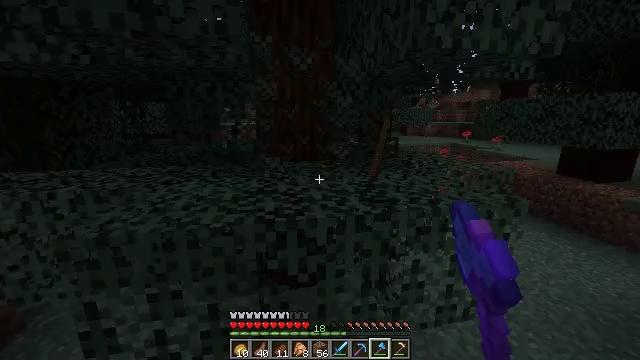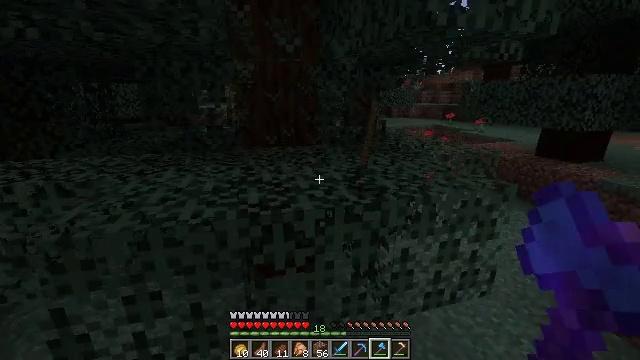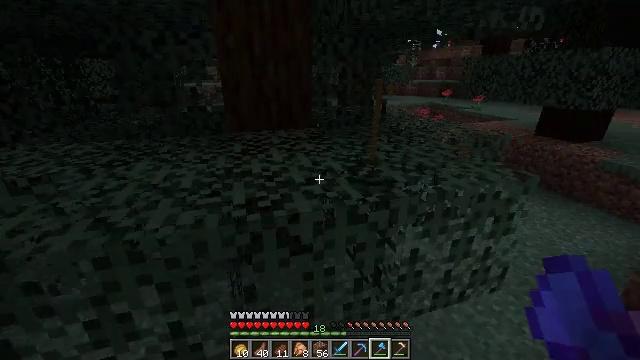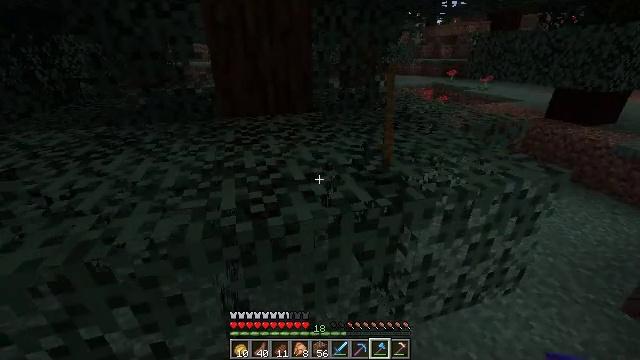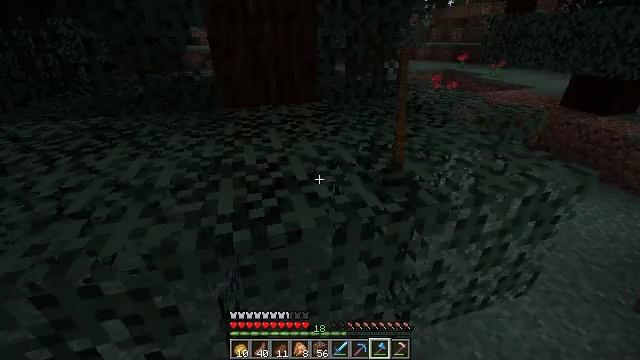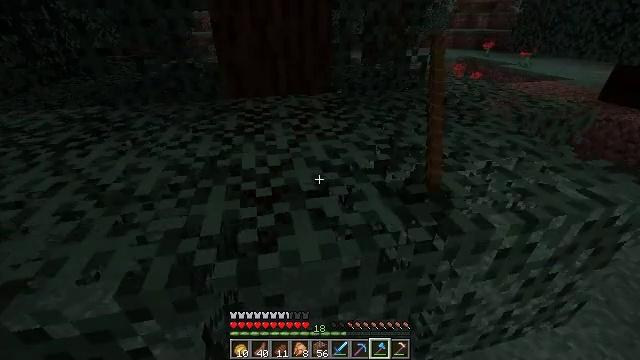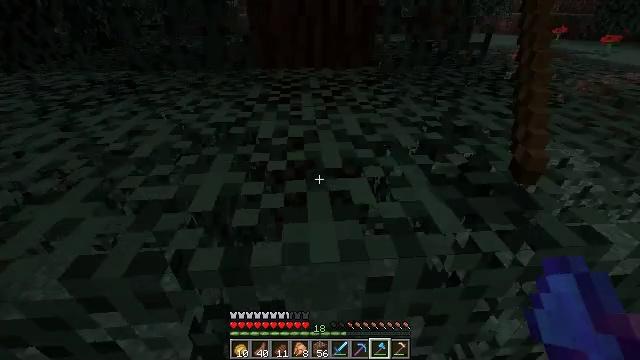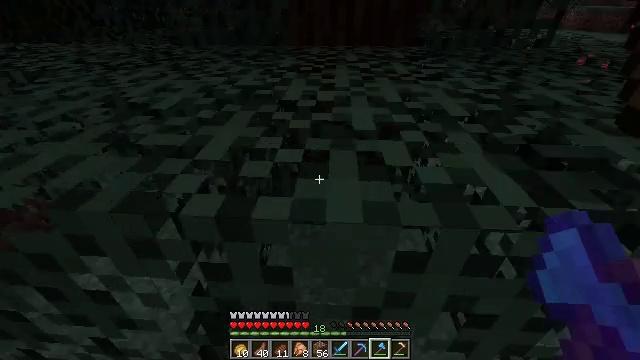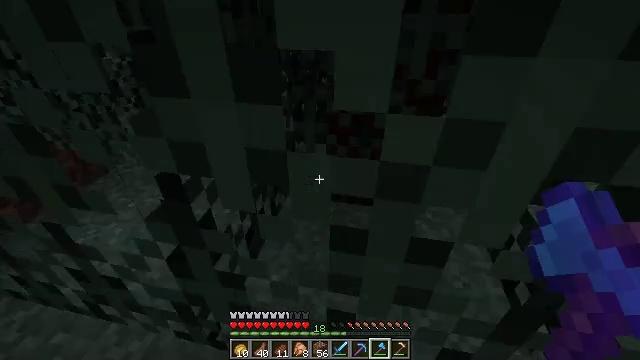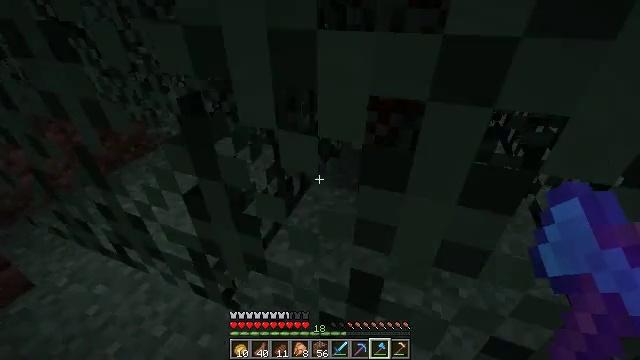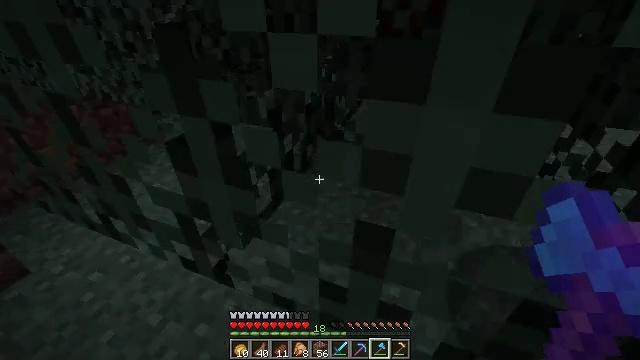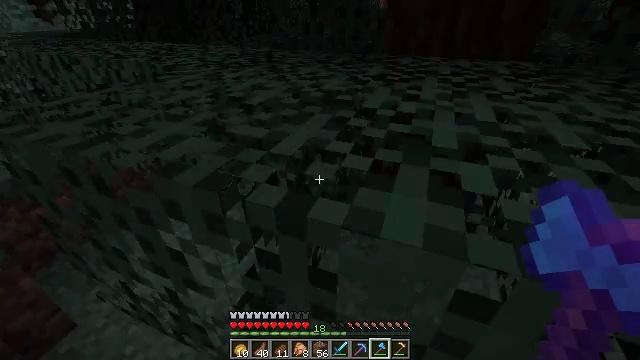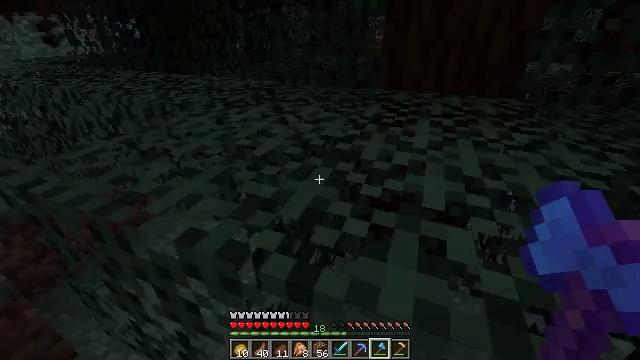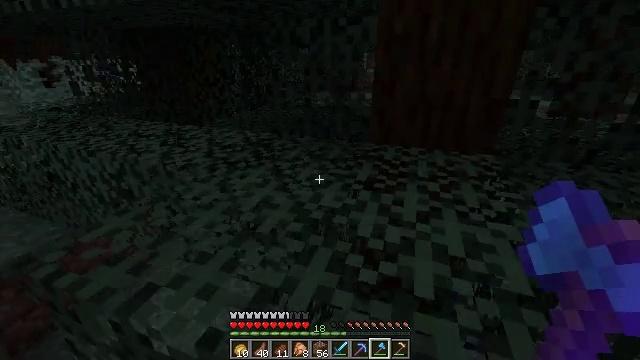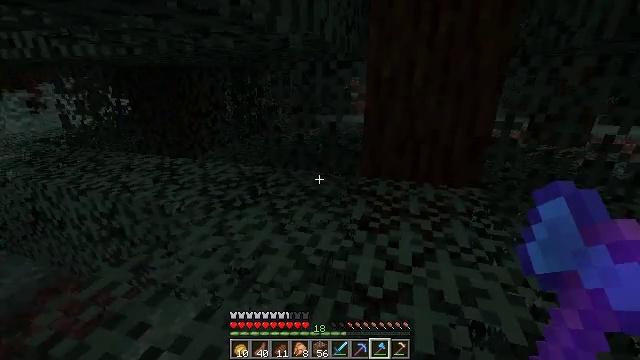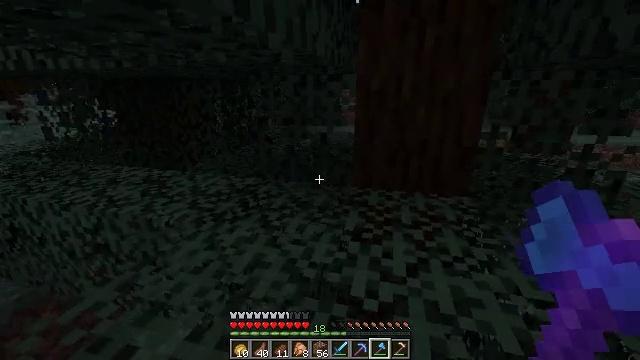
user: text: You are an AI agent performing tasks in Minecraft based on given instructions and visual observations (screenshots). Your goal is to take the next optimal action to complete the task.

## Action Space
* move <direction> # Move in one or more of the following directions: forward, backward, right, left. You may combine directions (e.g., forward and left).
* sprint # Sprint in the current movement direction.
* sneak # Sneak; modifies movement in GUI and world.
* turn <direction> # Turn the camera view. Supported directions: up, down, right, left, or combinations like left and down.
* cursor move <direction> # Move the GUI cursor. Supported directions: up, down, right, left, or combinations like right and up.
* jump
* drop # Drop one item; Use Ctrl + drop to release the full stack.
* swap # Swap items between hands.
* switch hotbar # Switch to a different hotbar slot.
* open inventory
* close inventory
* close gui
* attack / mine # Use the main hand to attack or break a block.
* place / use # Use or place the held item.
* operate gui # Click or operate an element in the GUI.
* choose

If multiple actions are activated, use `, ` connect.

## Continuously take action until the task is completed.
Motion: motion action
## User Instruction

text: Mine the spruce log from the forest.
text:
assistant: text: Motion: move forward, turn right and down
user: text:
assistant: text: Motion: move forward, turn right and down
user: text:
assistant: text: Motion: move forward, turn down
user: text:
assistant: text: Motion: move forward, turn left and down
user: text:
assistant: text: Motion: move forward, turn left and down
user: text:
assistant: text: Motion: move forward, turn left and down, jump
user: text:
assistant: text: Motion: move forward, turn left, jump
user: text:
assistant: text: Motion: move forward, turn left, jump
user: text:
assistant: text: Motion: move forward, turn left, jump
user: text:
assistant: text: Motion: move forward, jump
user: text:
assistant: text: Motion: move forward, turn up, jump
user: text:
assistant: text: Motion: move forward, turn up, jump
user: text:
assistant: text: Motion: move forward, turn right and up, jump
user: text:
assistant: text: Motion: move forward, turn right and up, jump
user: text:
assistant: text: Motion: move forward, turn right and up, jump
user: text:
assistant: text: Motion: move forward, turn right and up, jump
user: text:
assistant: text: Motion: move forward, turn right and up, jump
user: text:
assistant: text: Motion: move forward, turn right and up, jump
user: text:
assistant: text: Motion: move forward, turn right, jump
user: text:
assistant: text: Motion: turn right and up
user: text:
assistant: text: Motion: turn right and up
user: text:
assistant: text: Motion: turn right and up
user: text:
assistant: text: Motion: turn right and up
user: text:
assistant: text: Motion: turn right
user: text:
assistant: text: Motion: turn right and down
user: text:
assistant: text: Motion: turn right and down
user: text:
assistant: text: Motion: turn right and down
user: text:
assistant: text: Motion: turn right and down
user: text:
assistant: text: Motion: turn right and down
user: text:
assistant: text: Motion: move forward, turn right and down